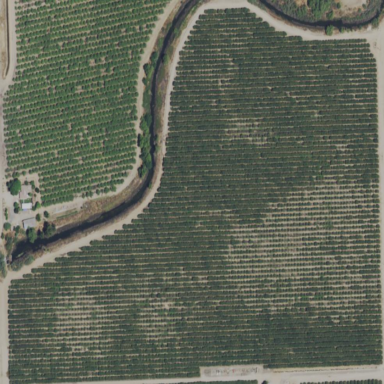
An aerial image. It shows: Orchard.